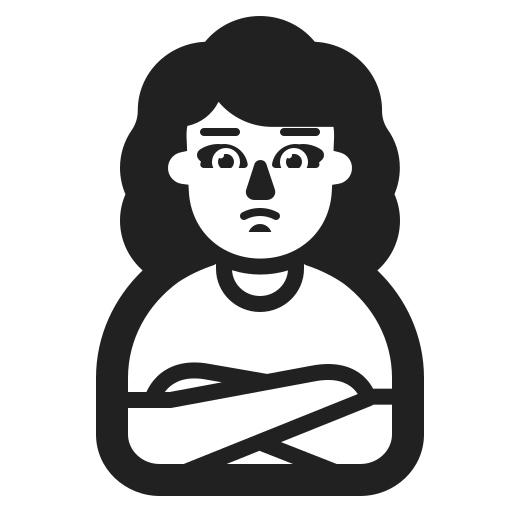
woman pouting high contrast default